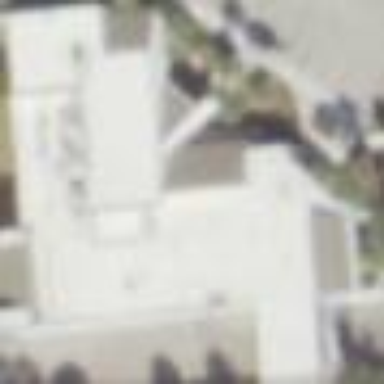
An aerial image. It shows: Bank building.